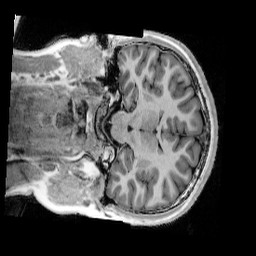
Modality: UNIT1_denoised
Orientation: coronal
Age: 12
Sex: female
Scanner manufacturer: siemens
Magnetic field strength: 3 T
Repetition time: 4 s
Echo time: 0.00303 s